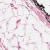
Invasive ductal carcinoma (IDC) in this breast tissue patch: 0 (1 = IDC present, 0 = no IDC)